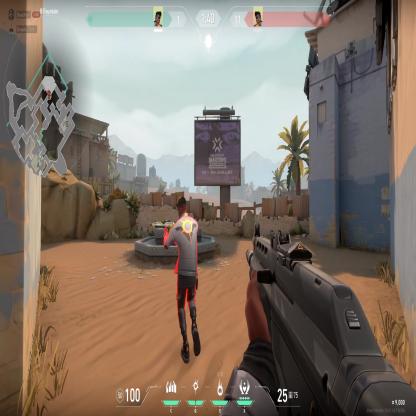
Label: enemy